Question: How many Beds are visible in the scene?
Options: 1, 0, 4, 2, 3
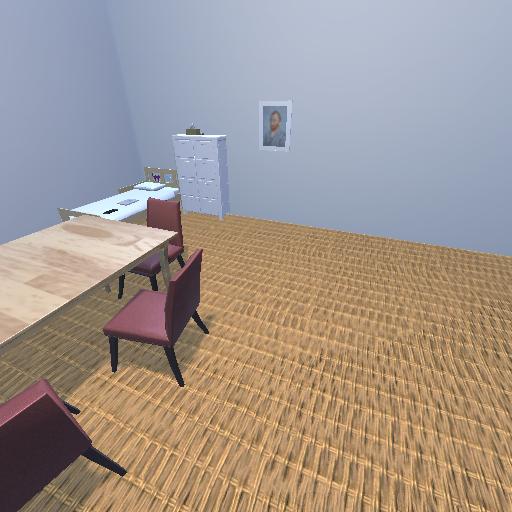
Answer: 1